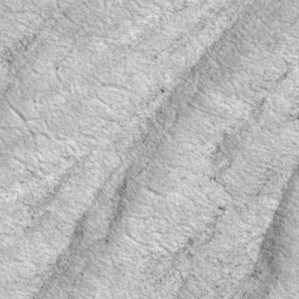
Label: non_frost